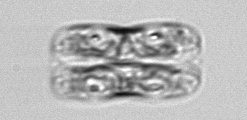
Label: pennate_morphotype1